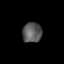
Tissue: prostate
Cell type: B cells
Senescence score: 0.6866
Nuclear area (px): 384
Mean DAPI intensity: 89.333